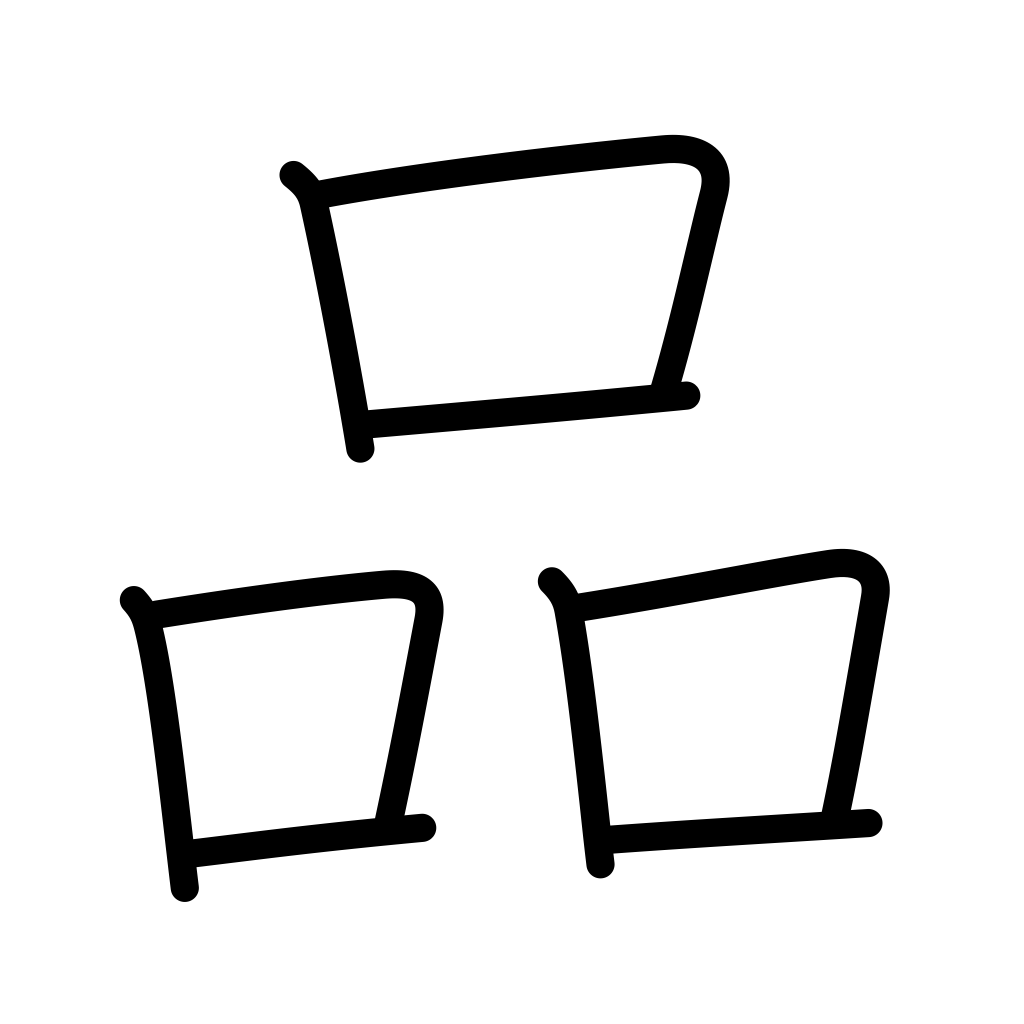
Meaning: goods, refinement, dignity, article, counter for meal courses